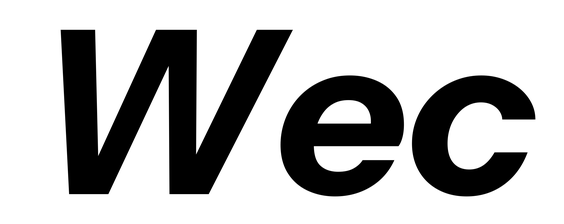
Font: InstrumentSans-Italic_Bold_Italic